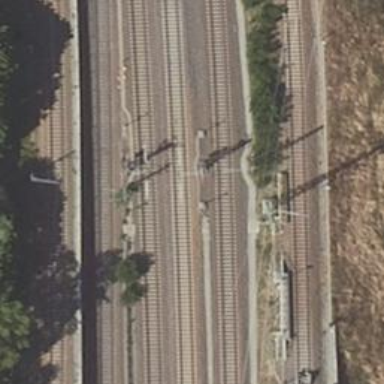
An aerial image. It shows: Railway signal.